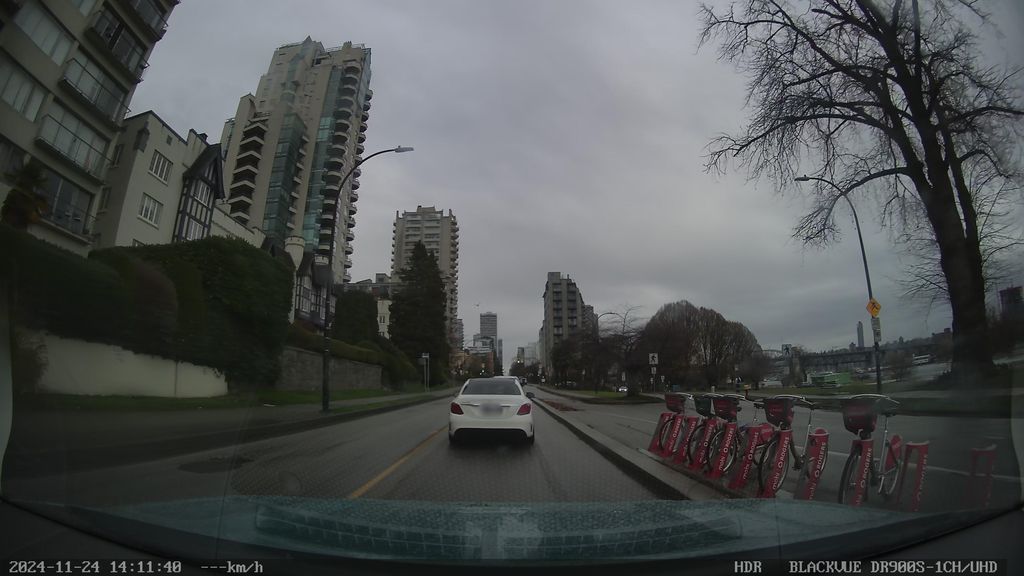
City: vancouver